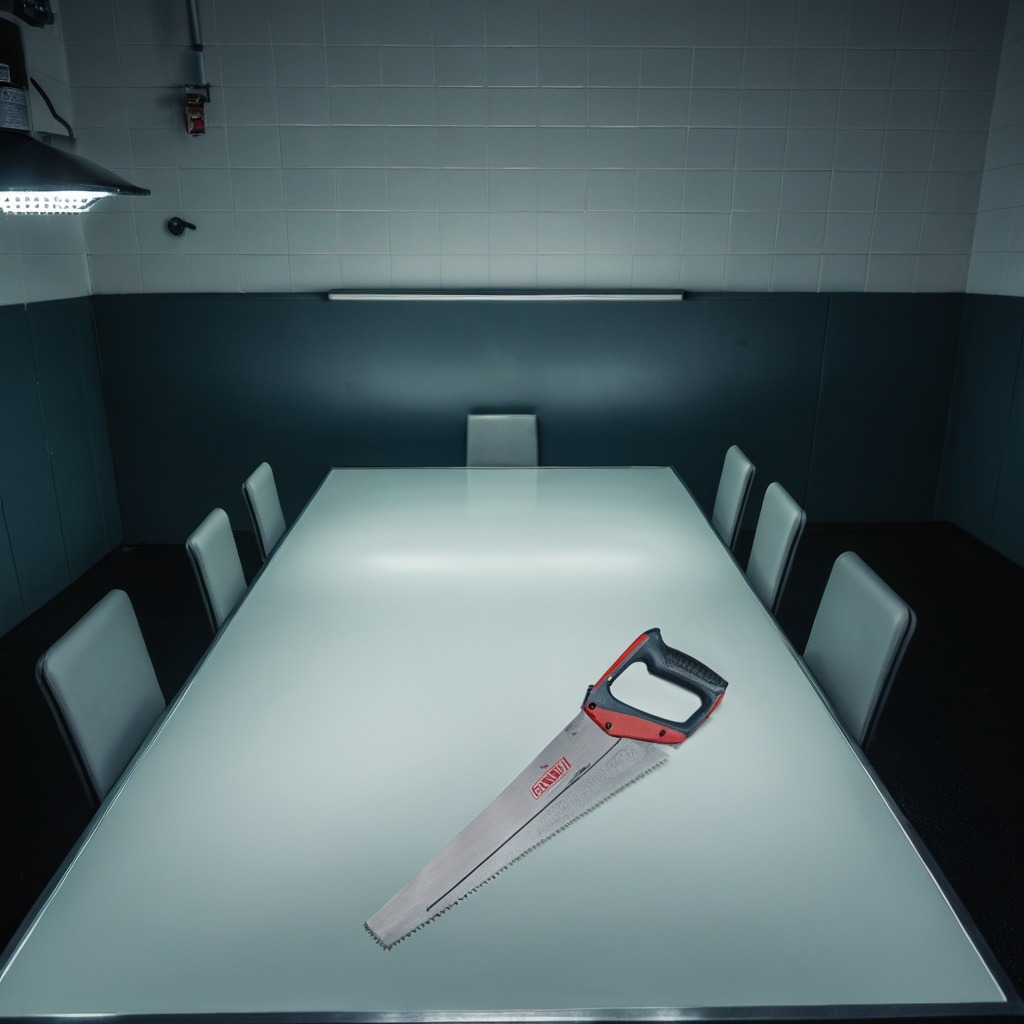
A metal saw is lying on a clean empty table in a railway signal maintenance room.